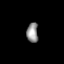
Tissue: prostate
Cell type: T cells
Senescence score: 0.3504
Nuclear area (px): 221
Mean DAPI intensity: 147.339